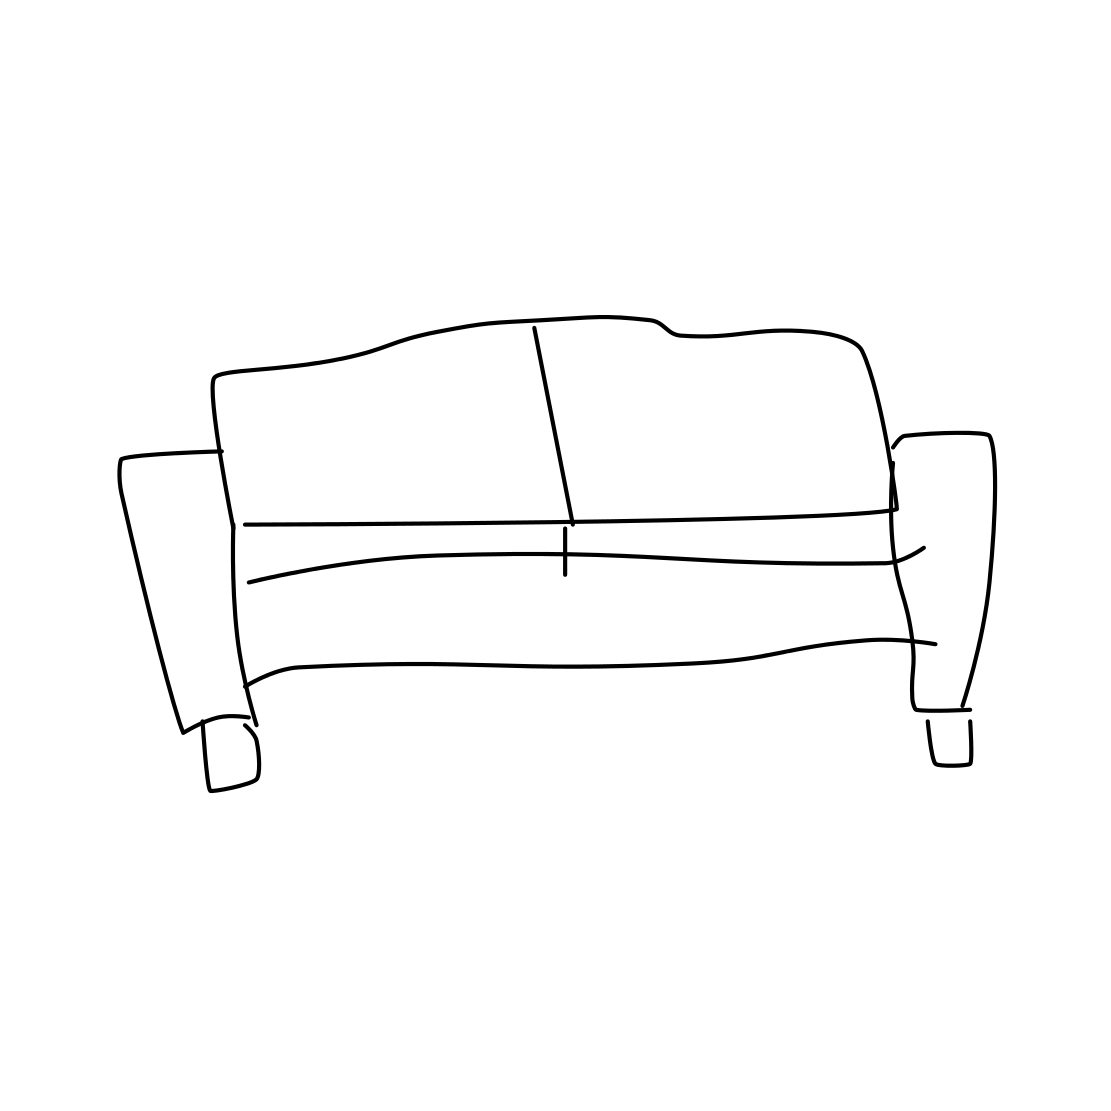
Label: couch